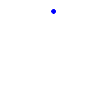
Particle: kaon